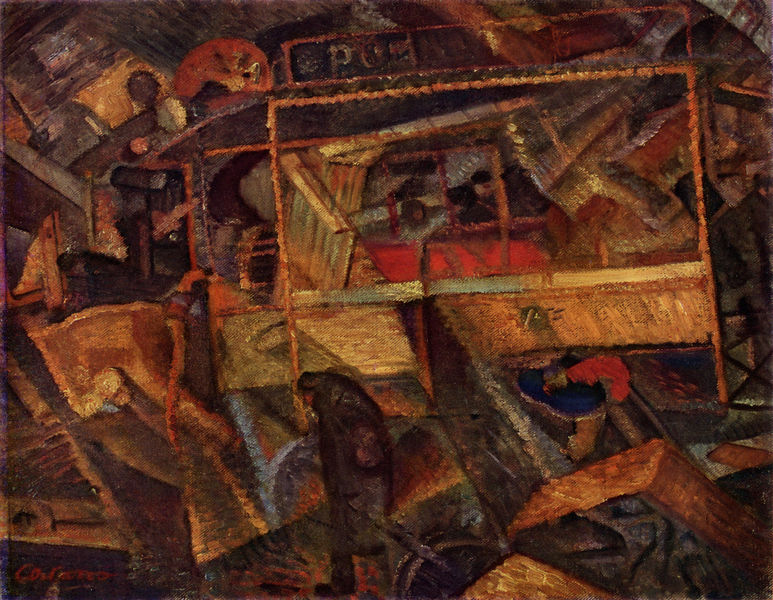
Titel: Ciò e che mi ha detto il tram
Künstler: Carlo Carrà
Standort: Milano
Institution: Collezione G. Bergamini
Schlagwörter: blau, dunkel, kopf, körper, mann, schatten, weiß, gelb, grün, kubismus, menschen, ocker, bewegung, braun, bunt, grau, hell, licht, männer, raum, schwarz, straße, tisch, zimmer, gras, haus, rot, tier, tiere, fächer, regal, wand, mensch, möbel, signatur, gehen, boden, figur, mantel, sessel, schrift, schrank, russland, abstrakt, farben, farbe, formen, linien, sigantur, bett, gestalt, futurismus, rechteck, wirr, zirkus, helm, palette, schnelligkeit, objekte, unordnung, bude, trasse, analitisch, syntetisch, wirrwar, mantels, zersplitterung, analtisch, gestel